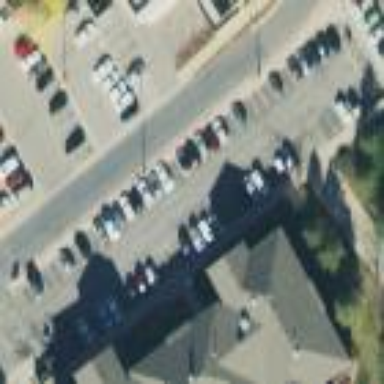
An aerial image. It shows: Parking area with surface.